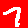
Digit: 7